Question: I am unable to Toast every id and name after clicking button. Every time last id and name are showing after clicking different button. I want to show every list of data in Toast after clicking specific button

Activity
'''
public class ListViewActivity extends AppCompatActivity {
ListView studentListView;
ArrayList<Student> studentList = new ArrayList<>();
StudentAdapter studentAdapter;
@Override
protected void onCreate(Bundle savedInstanceState) {
super.onCreate(savedInstanceState);
setContentView(R.layout.activity_list_view);
studentListView = (ListView) findViewById(R.id.studentListView);
studentList.add(new Student(01, "Monir"));
studentList.add(new Student(02, "Jibon"));
studentList.add(new Student(03, "Mahmud"));
studentList.add(new Student(04, "Saiful"));
studentList.add(new Student(05, "Arif"));
studentAdapter = new StudentAdapter(this, studentList);
studentListView.setAdapter(studentAdapter);
}
public void viewStudentClick(View view) {
Toast.makeText(getApplicationContext(),studentAdapter.nameText.getText(), Toast.LENGTH_SHORT).show();
Toast.makeText(getApplicationContext(),studentAdapter.idText.getText(), Toast.LENGTH_SHORT).show();
}
}
'''
Adapter
'''
public class StudentAdapter extends ArrayAdapter<Student> {
private Activity context;
private ArrayList<Student> students;
TextView idText;
TextView nameText;
public StudentAdapter(Activity context, ArrayList<Student> student) {
super(context, R.layout.student_info, student);
this.context = context;
this.students = student;
}
//Array Adapter
public View getView(int position, View rowView, ViewGroup parent){
LayoutInflater layoutInflater = context.getLayoutInflater();
rowView = layoutInflater.inflate(R.layout.student_info, parent, false);
idText = (TextView) rowView.findViewById(R.id.idText);
nameText = (TextView) rowView.findViewById(R.id.nameText);
idText.setText(students.get(position).getId()+"");
nameText.setText(String.valueOf(students.get(position).getName()));
return rowView;
}
}
'''
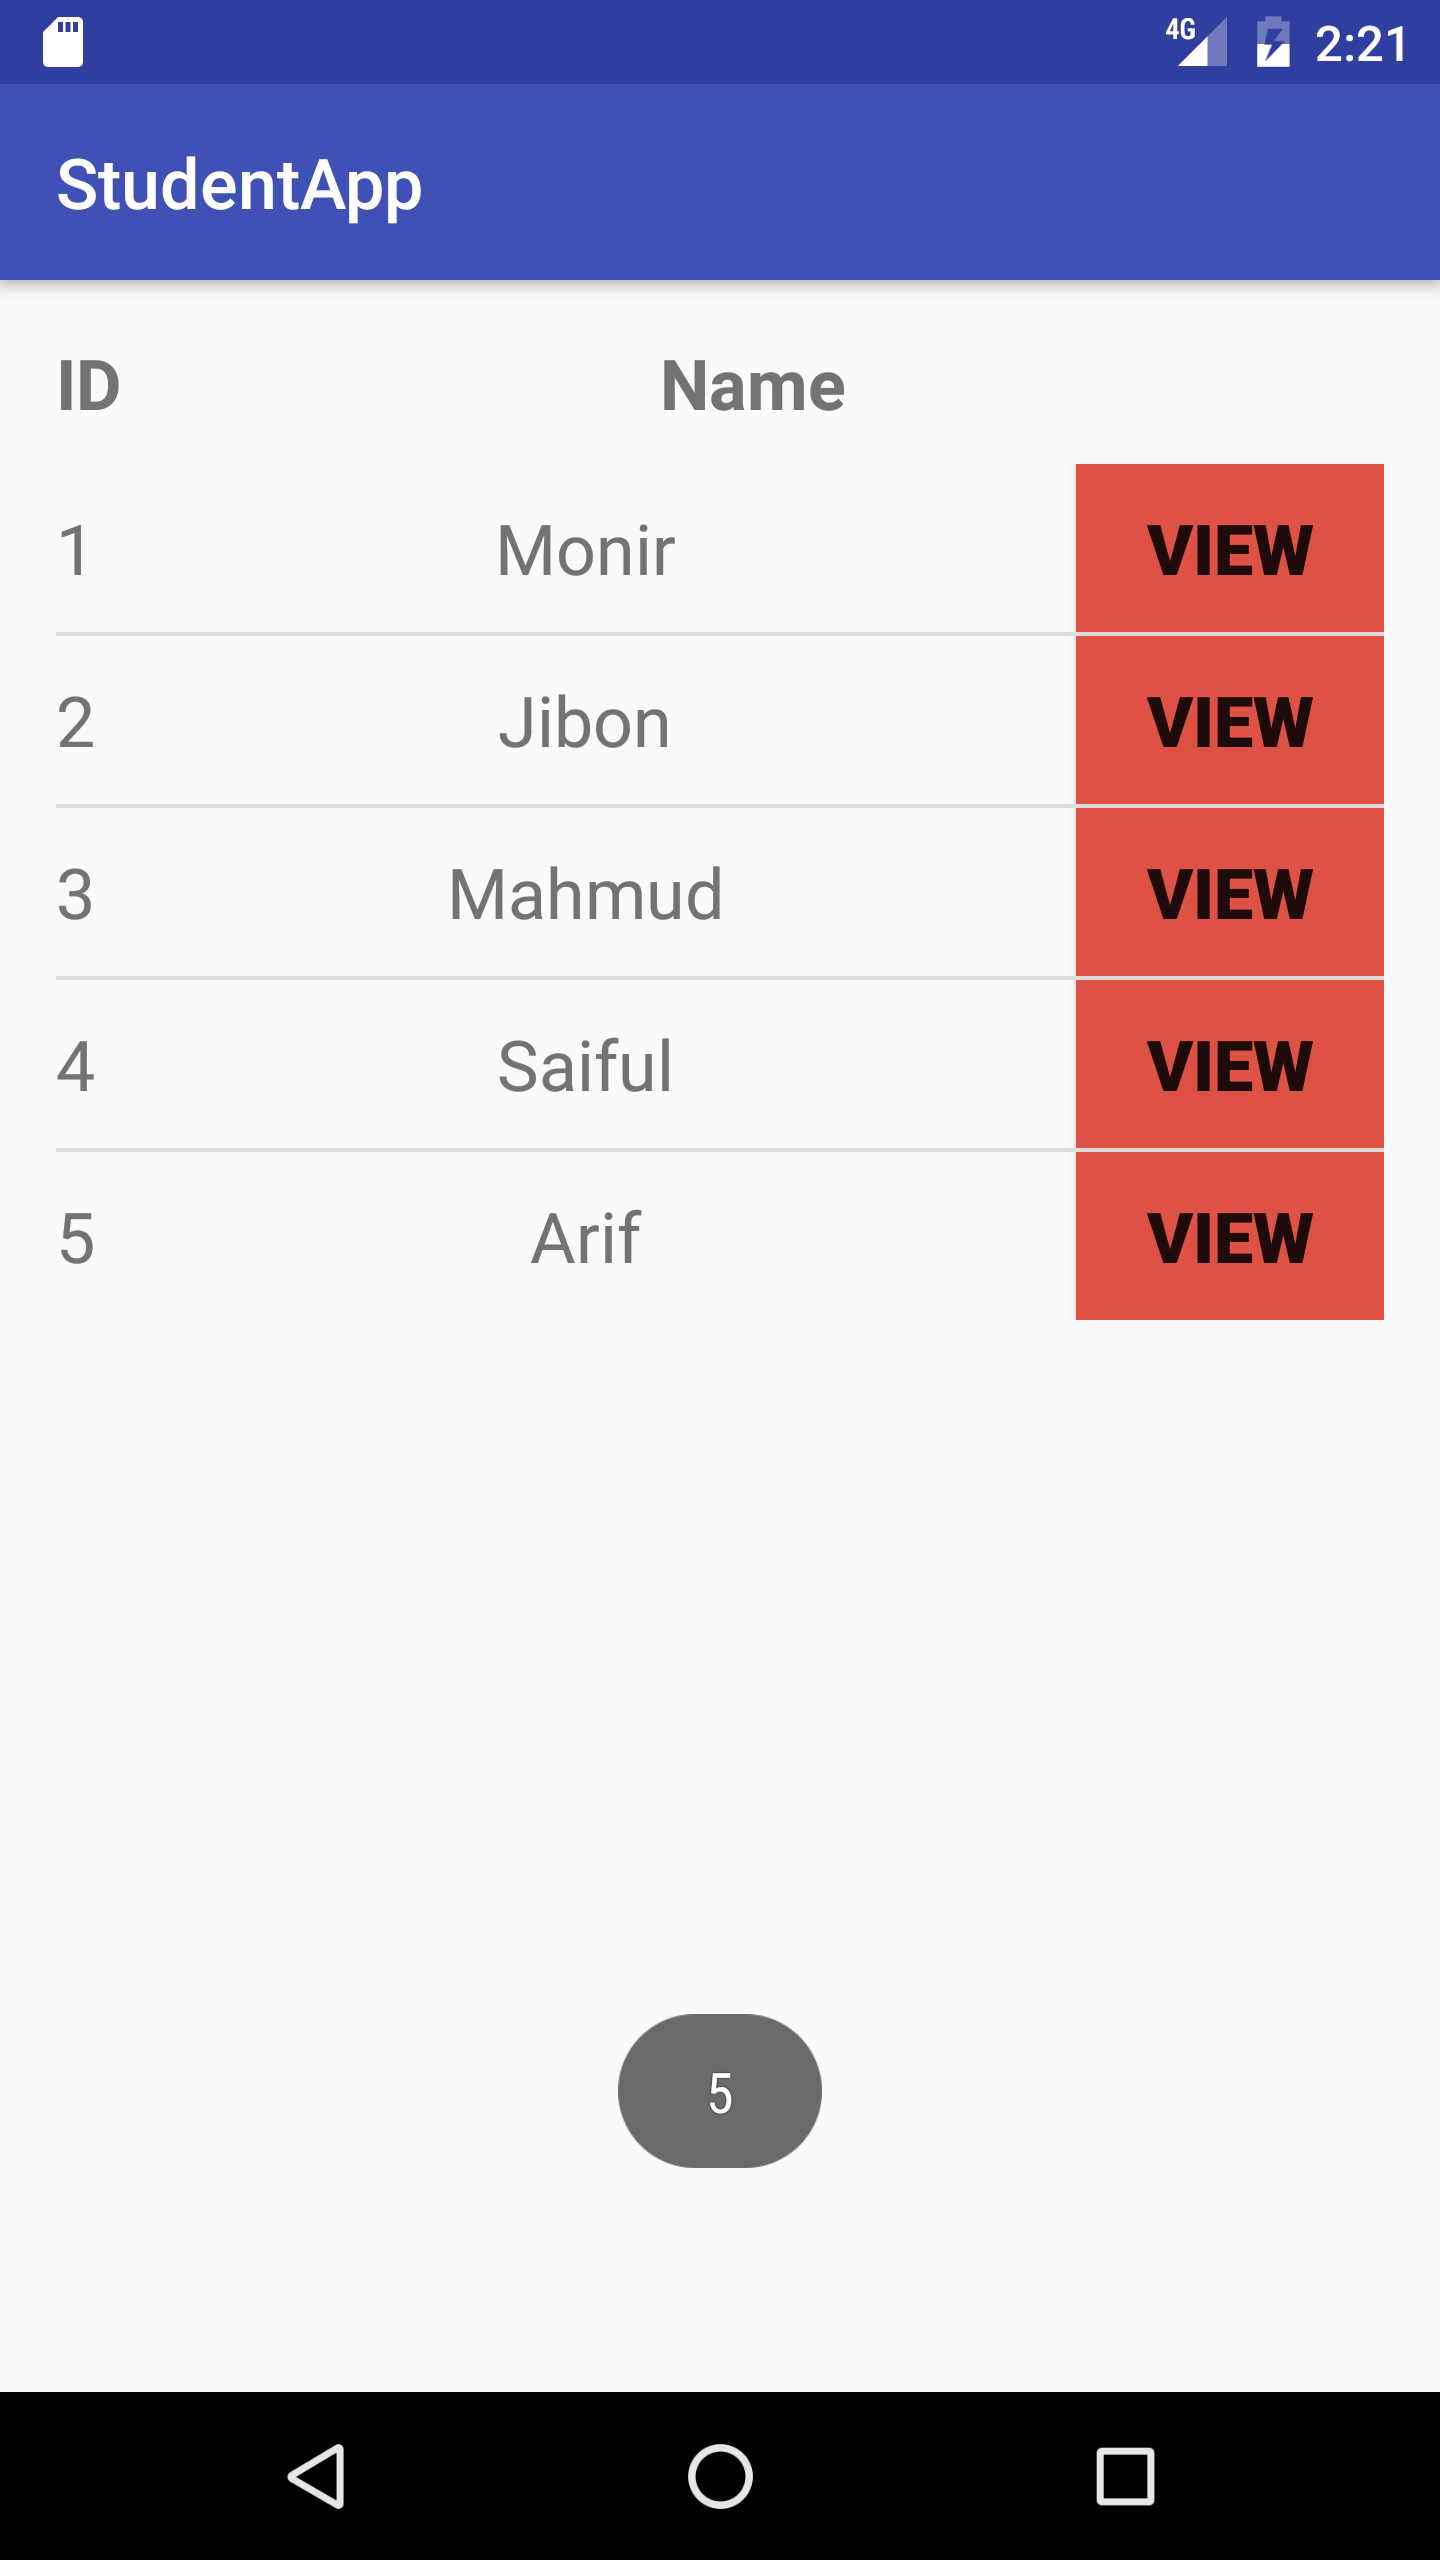
Answer: '''
@Override
protected void onCreate(Bundle savedInstanceState) {
super.onCreate(savedInstanceState);
setContentView(R.layout.activity_list_view);
studentListView = (ListView) findViewById(R.id.studentListView);
studentList.add(new Student(01, "Monir"));
studentList.add(new Student(02, "Jibon"));
studentList.add(new Student(03, "Mahmud"));
studentList.add(new Student(04, "Saiful"));
studentList.add(new Student(05, "Arif"));
studentAdapter = new StudentAdapter(this, studentList);
studentListView.setAdapter(studentAdapter);
studentListView.setOnItemClickListener(new AdapterView.OnItemClickListener() {
public void onItemClick(AdapterView<?> parent, View view,
int position, long id) {
Toast.makeText(ListViewActivity.this,studentList.get(position).getId() +
studentList.get(position).getName(),Toast.LENGTH_SHORT).show();
}
});
}
'''